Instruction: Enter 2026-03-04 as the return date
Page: home
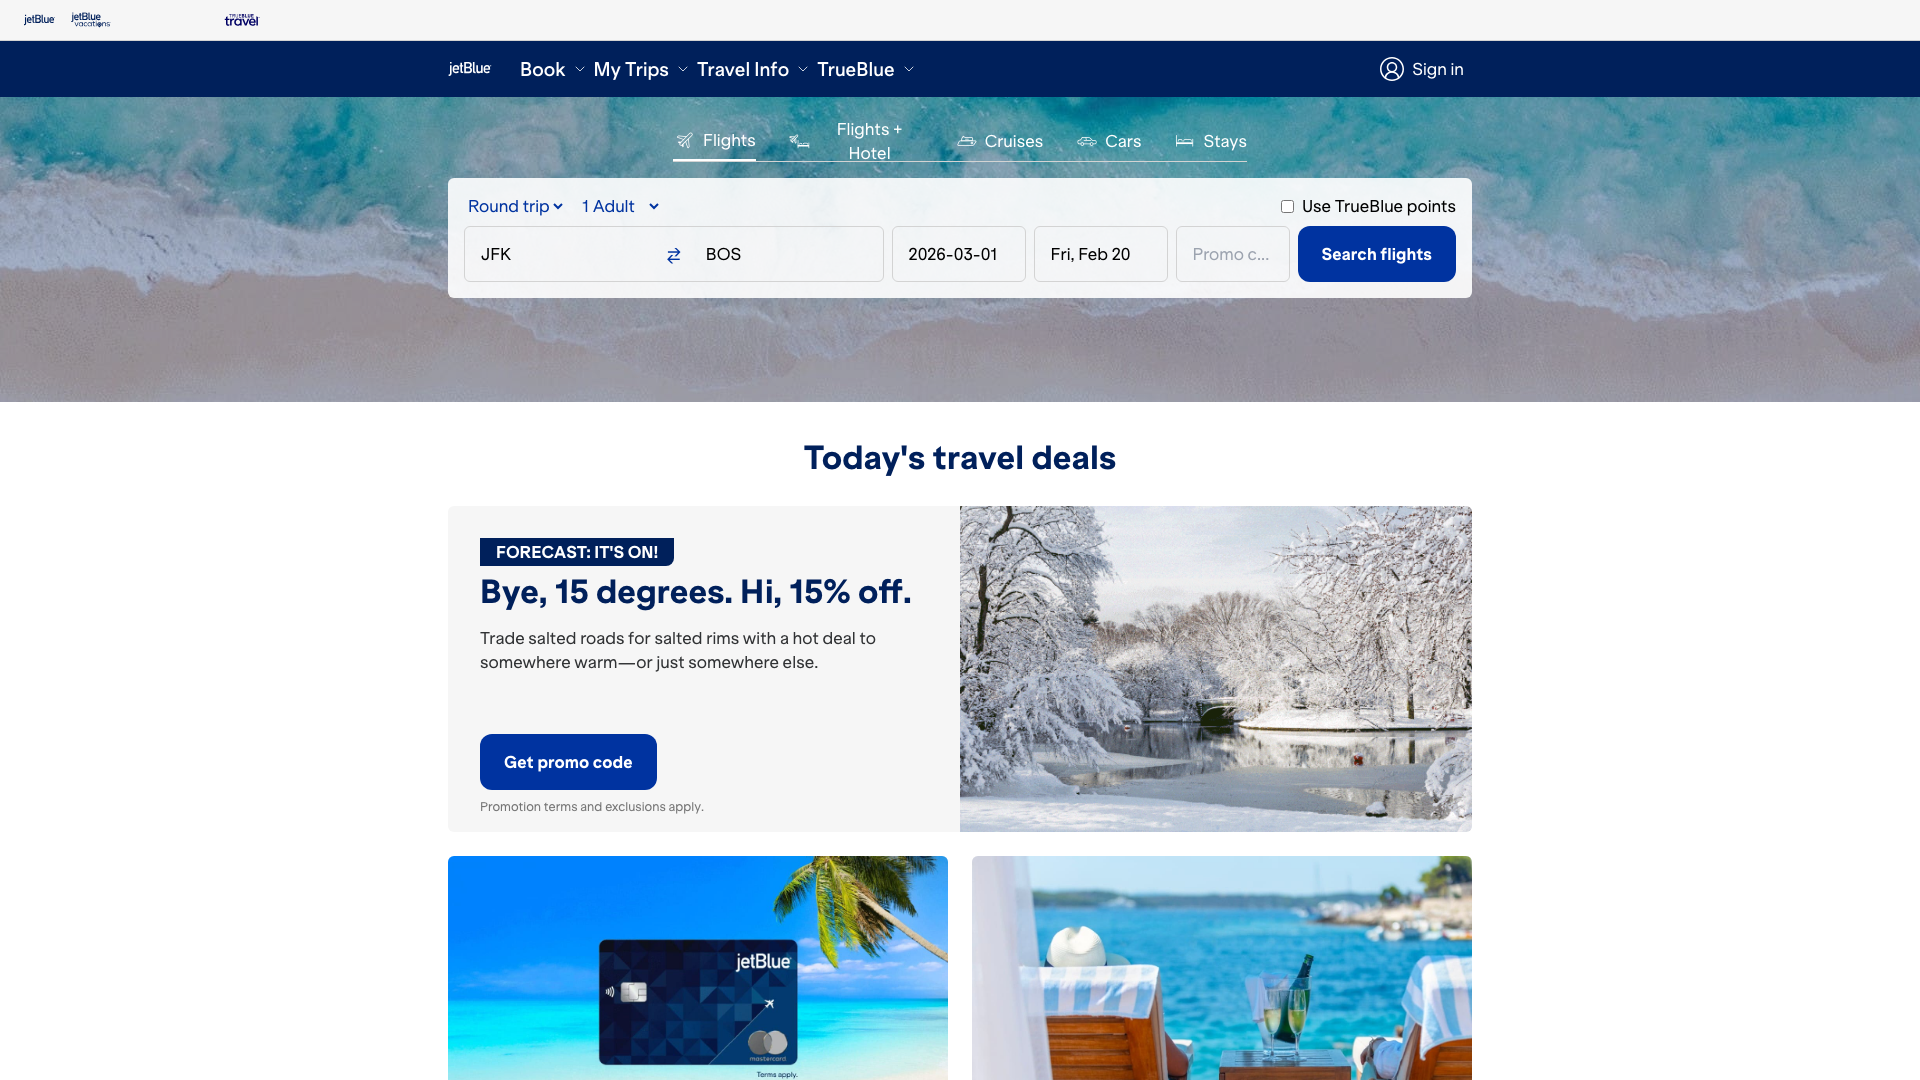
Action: type